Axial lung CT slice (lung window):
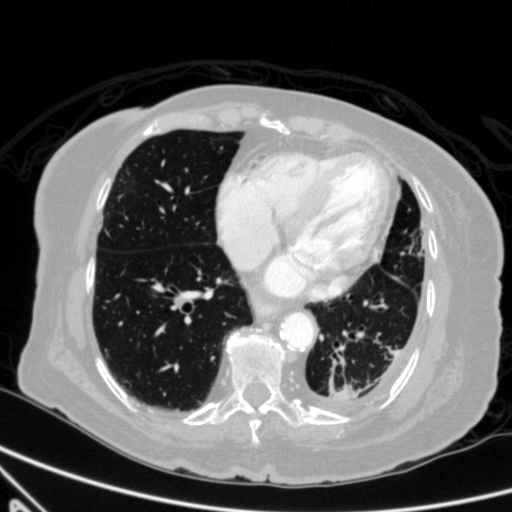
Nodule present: no